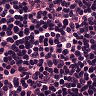
Metastatic tissue present: no